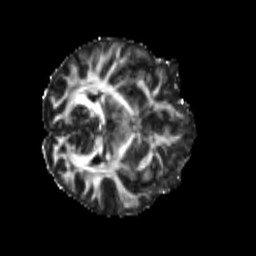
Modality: FA
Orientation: axial
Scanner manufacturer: siemens
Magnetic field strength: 3 T
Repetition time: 4 s
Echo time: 0.0594 s